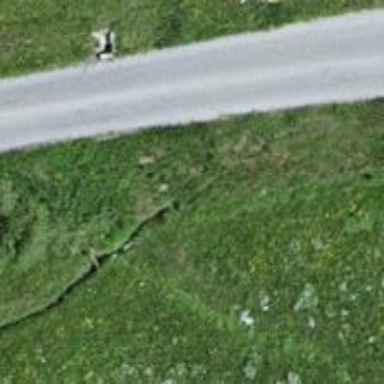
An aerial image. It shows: Culvert tunnel underneath ditch.